Interaction volume radius: 10 \u00c5
Interaction volume height: 10 \u00c5
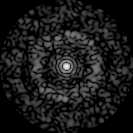
Disorder parameter: 0.8606